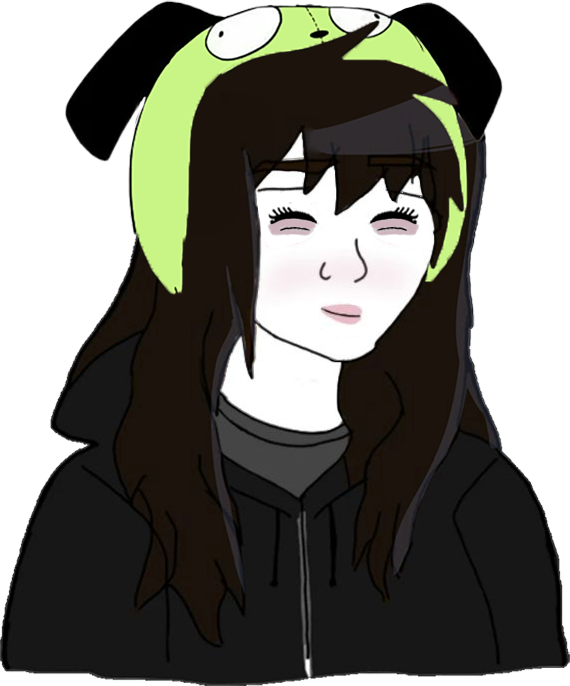
Label: 5_Doomer_Girl